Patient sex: M
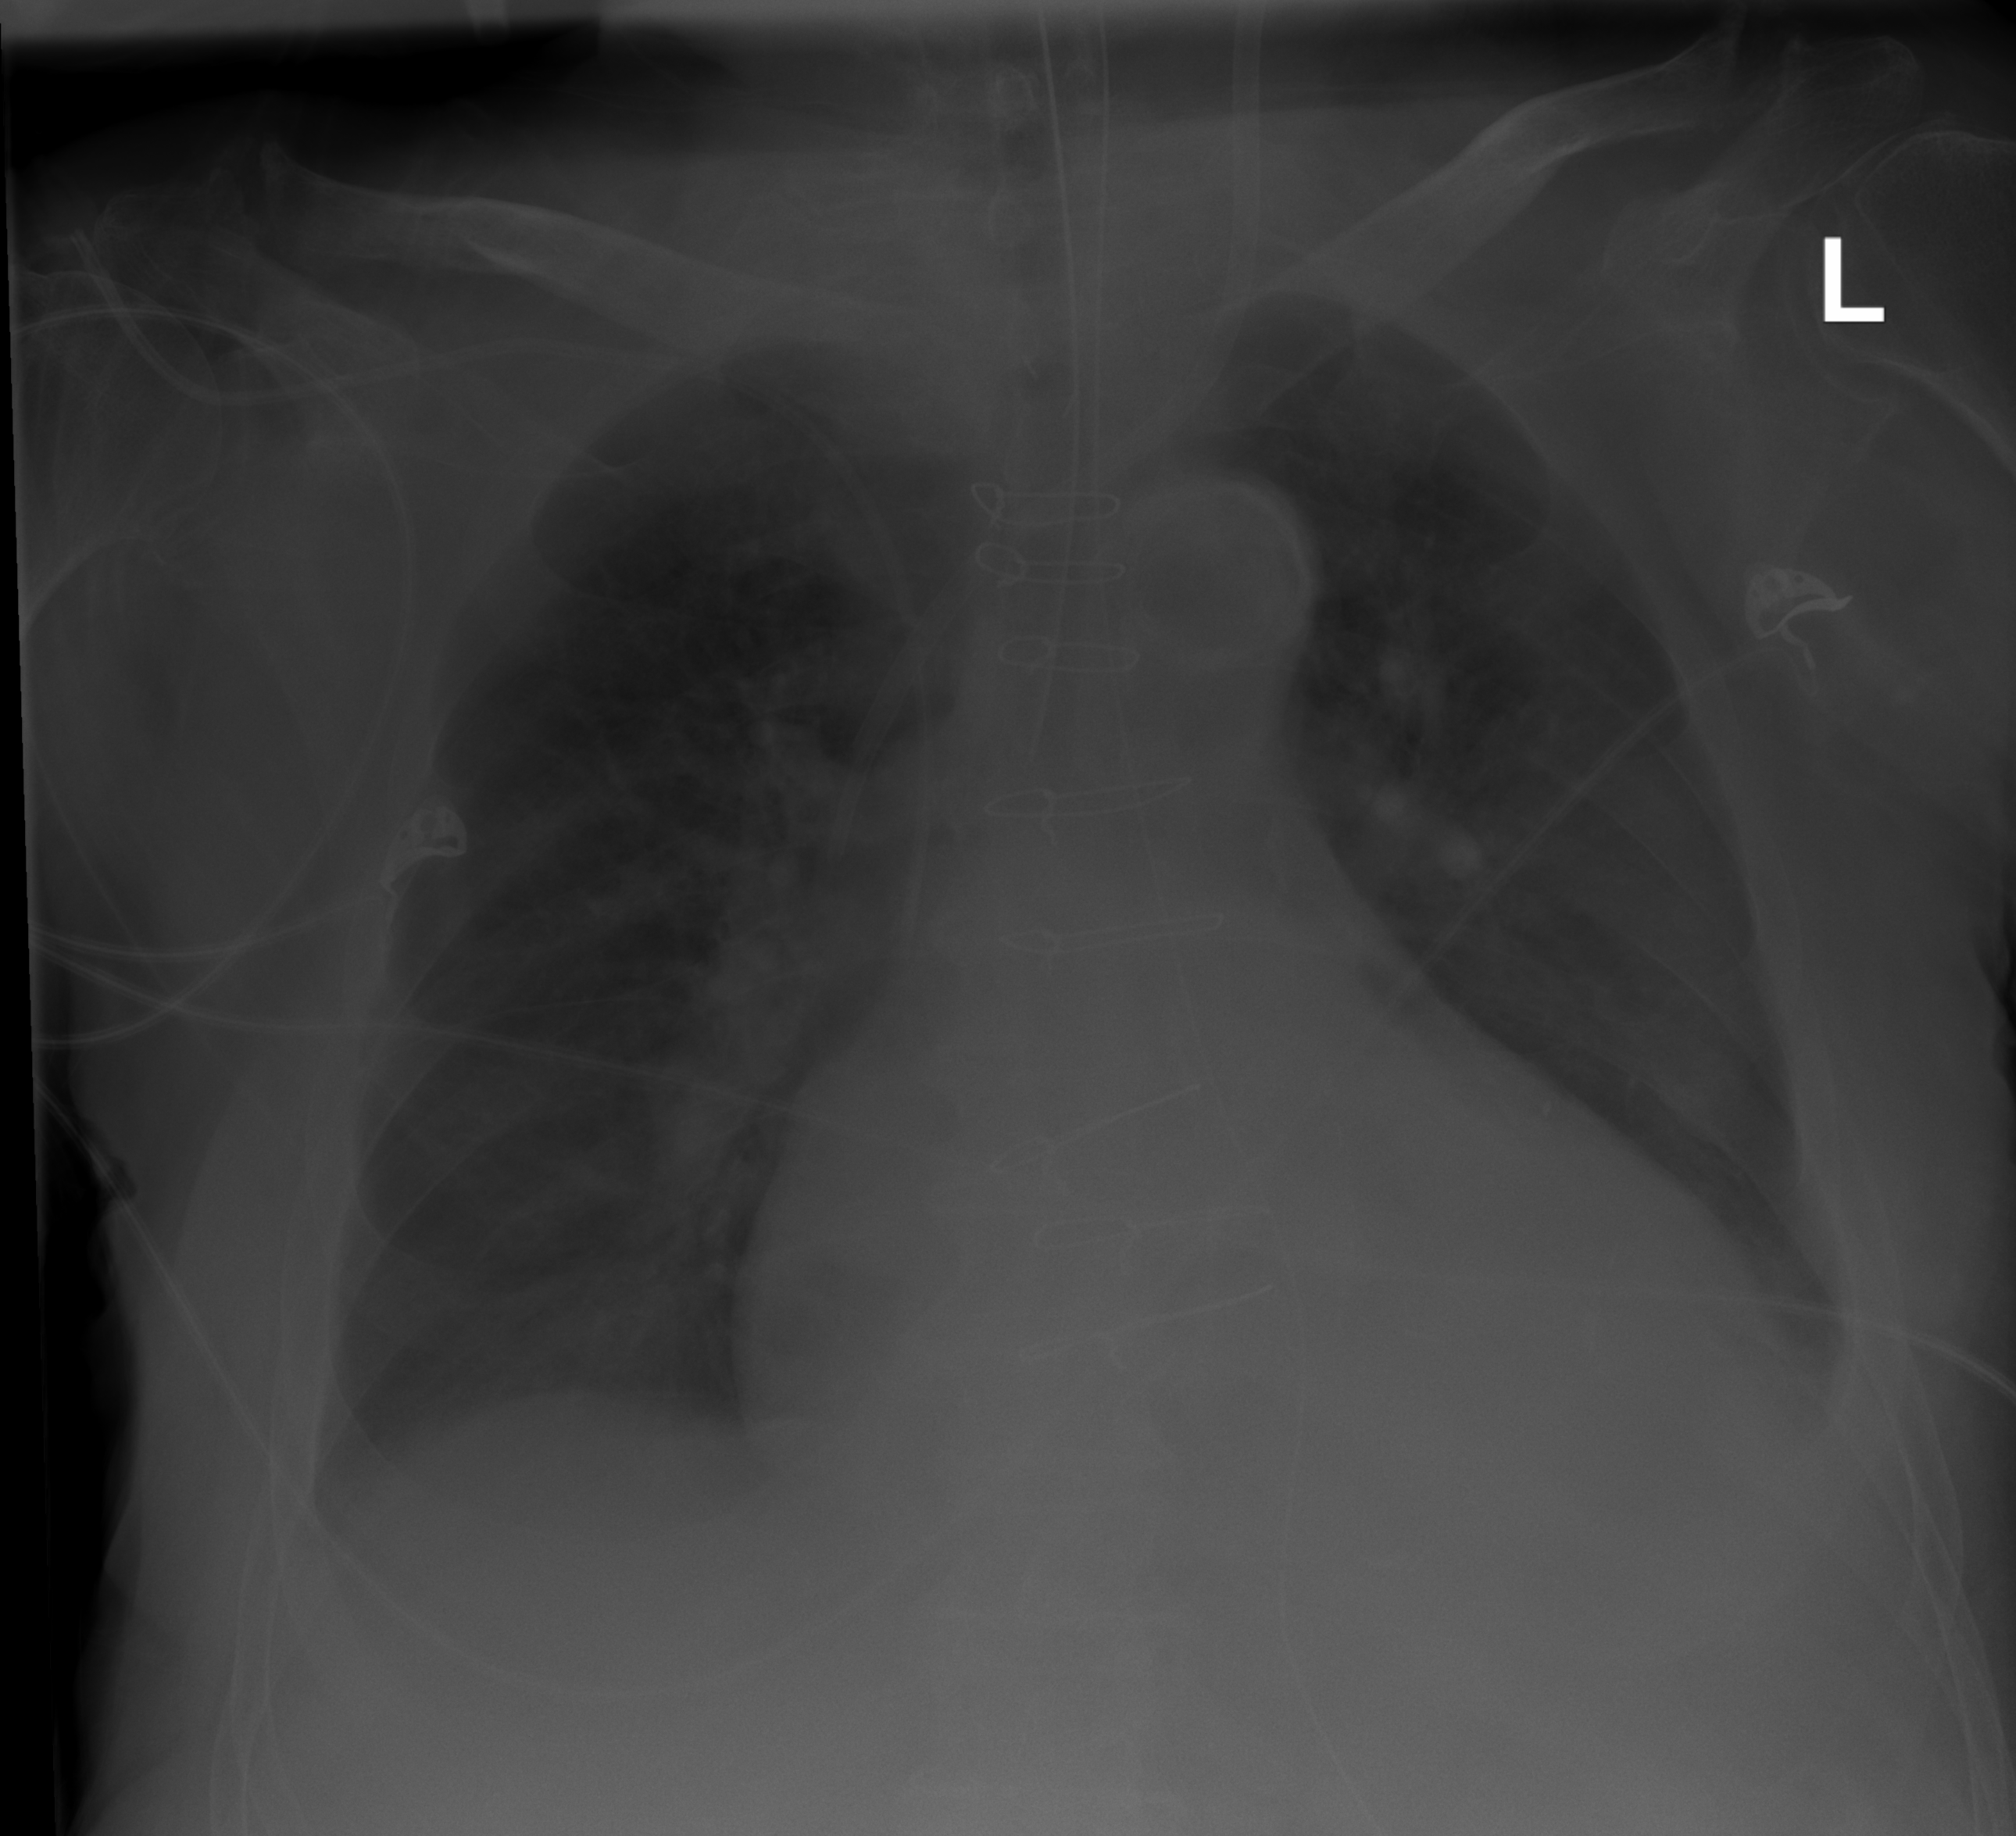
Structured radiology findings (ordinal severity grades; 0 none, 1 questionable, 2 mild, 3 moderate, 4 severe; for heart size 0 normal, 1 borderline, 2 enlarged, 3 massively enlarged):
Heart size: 2
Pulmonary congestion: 0
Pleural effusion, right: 1
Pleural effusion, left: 2
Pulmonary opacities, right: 0
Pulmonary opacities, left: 0
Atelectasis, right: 1
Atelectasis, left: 2